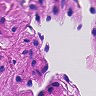
Metastatic tissue present: no